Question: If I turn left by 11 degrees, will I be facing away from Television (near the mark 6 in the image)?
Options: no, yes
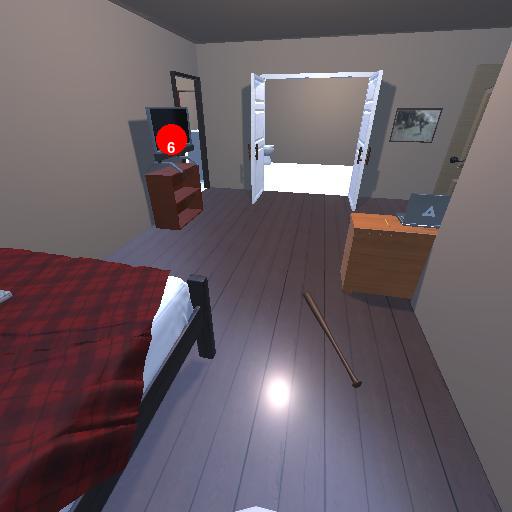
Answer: no